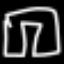
Label: pants